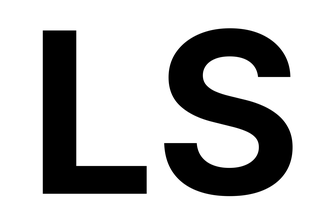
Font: Inter_Bold